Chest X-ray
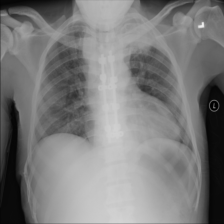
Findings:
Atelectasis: negative
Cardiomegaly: negative
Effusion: negative
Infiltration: negative
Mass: negative
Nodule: negative
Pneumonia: negative
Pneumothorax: positive
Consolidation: positive
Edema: negative
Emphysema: negative
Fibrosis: negative
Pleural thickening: negative
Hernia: negative